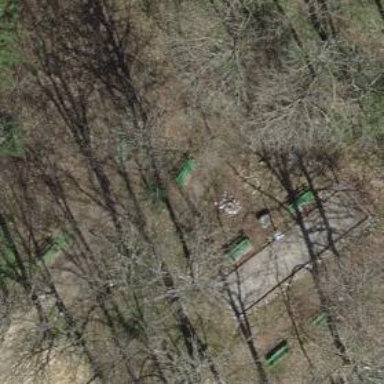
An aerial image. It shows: Bench.